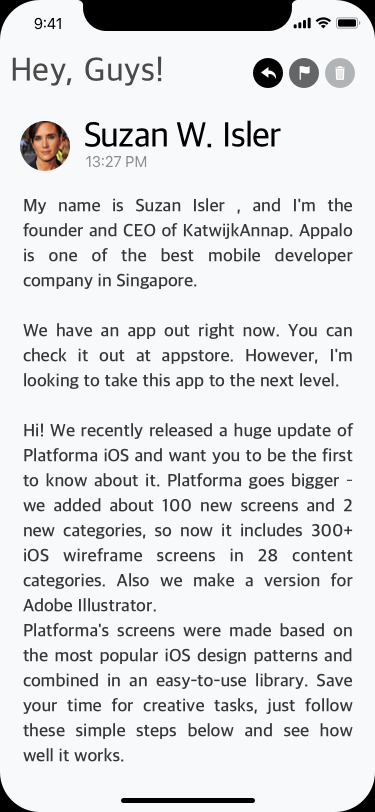
Text in this UI design:
Hey, Guys!
Suzan W. Isler
My name is Suzan Isler , and I'm the founder and CEO of KatwijkAnnap. Appalo is one of the best mobile developer company in Singapore.

We have an app out right now. You can check it out at appstore. However, I'm looking to take this app to the next level. 
Hi! We recently released a huge update of Platforma iOS and want you to be the first to know about it. Platforma goes bigger – we added about 100 new screens and 2 new categories, so now it includes 300+ iOS wireframe screens in 28 content categories. Also we make a version for Adobe Illustrator.
Platforma's screens were made based on the most popular iOS design patterns and combined in an easy-to-use library. Save your time for creative tasks, just follow these simple steps below and see how well it works.
13:27 PM